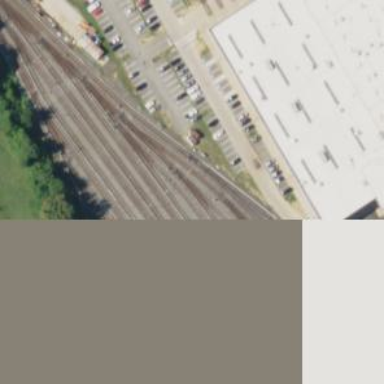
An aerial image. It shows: Railway service station.